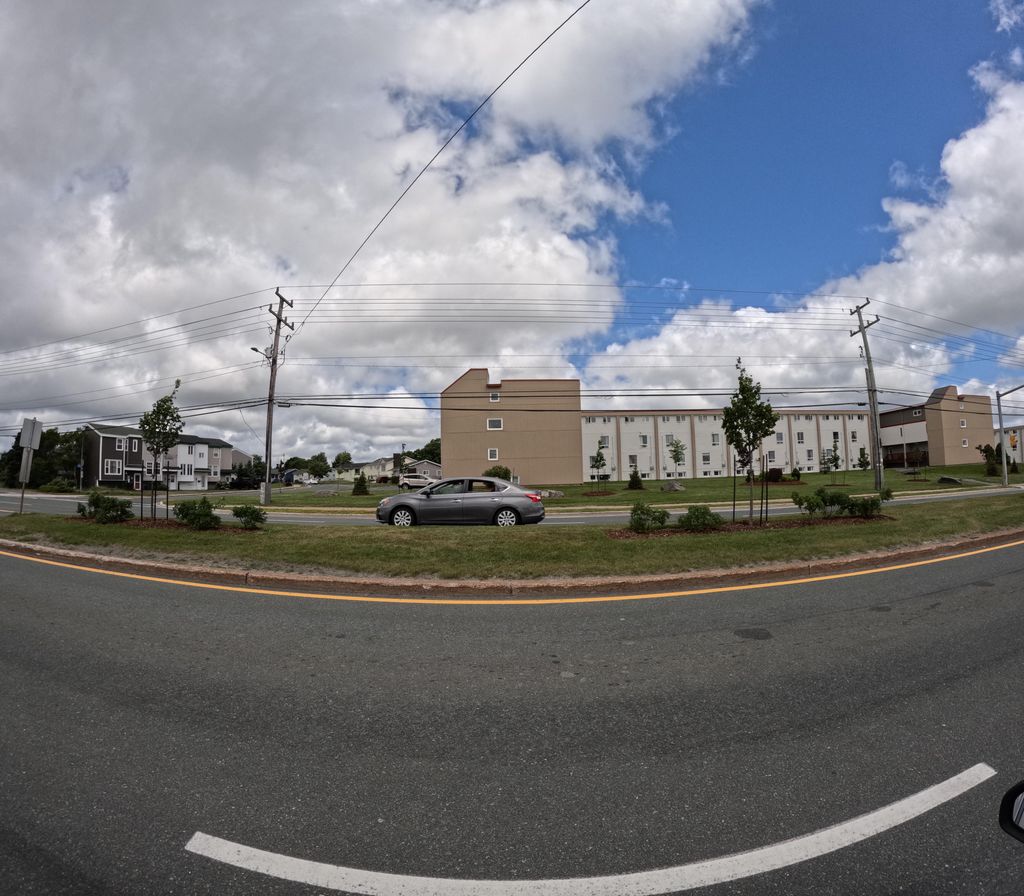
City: st_johns